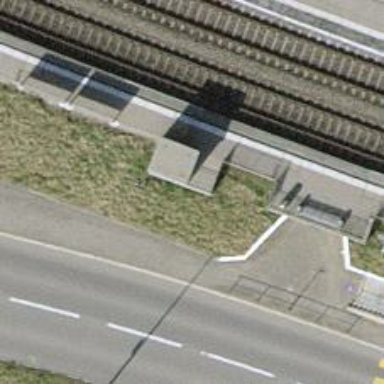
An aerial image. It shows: Railway halt station for public transport.